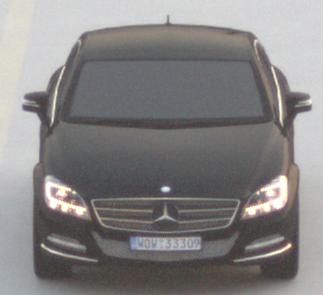
Make: Mercedes-Benz
Model: CLS Coupé 350
Detailed model: CLS-Class (218) Coupé
Model produced from: 2011/01
Model produced until: 2014/07
Doors: 4
Color: black
Road condition: dry road
Daytime: dawn
Contrast: low contrast